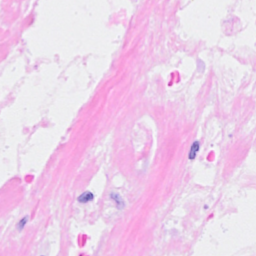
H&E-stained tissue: Breast